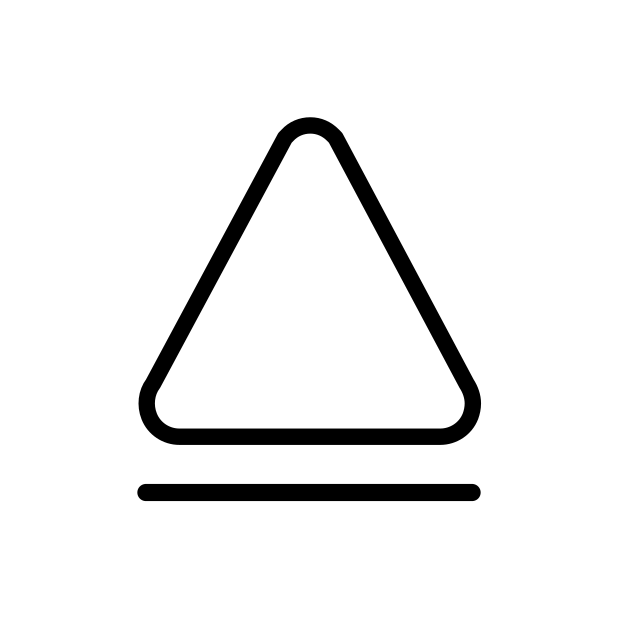
eject button